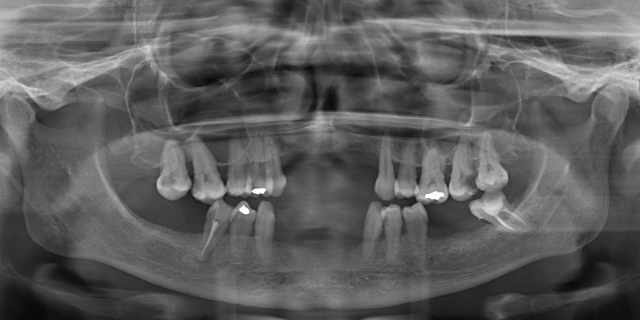
adult